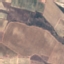
Label: PermanentCrop